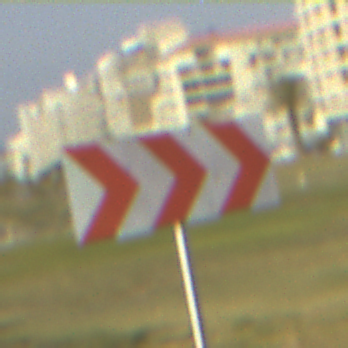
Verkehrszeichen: RichtungstafelnInKurvenGrossLinks
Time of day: MorningAfternoon
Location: Outdoor (Suburban)
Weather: PartlyCloudy
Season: NotSpecified
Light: Natural